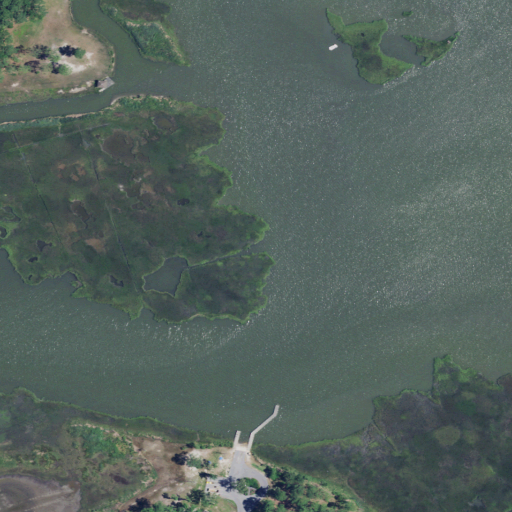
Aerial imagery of cape in Delaware named Wilkins Point containing open water, herbaceous wetlands, open development, low intensity development, medium intensity development, pasture, and mixed forest